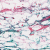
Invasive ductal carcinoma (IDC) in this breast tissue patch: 0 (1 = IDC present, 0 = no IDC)